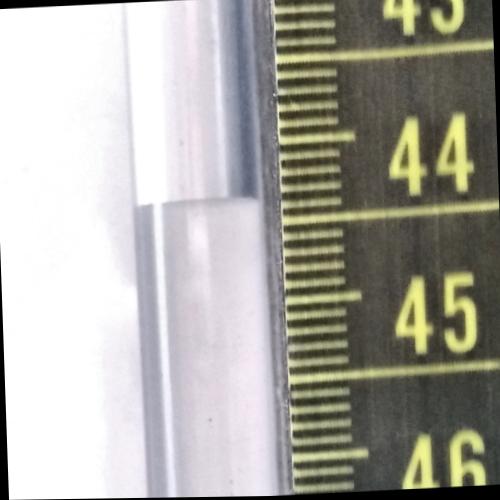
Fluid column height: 44.4 cm